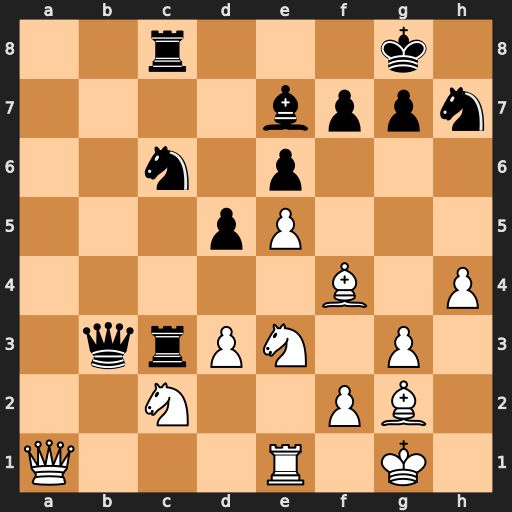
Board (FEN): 2r3k1/4bppn/2n1p3/3pP3/5B1P/1qrPN1P1/2N2PB1/Q3R1K1
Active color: w
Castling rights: -
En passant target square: -
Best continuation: Rb1 Qxc2 Nxc2